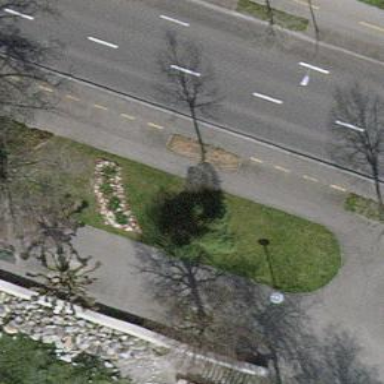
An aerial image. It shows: Avenue of trees.